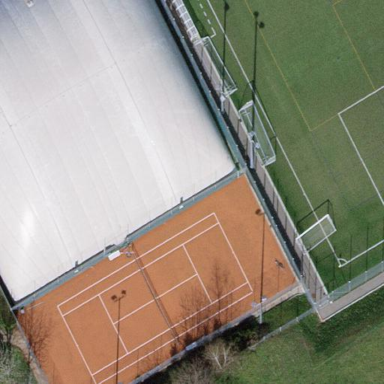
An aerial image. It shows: Tennis court on the leisure land pitch.